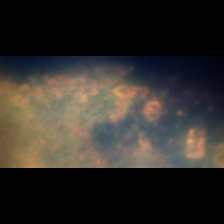
Taxon: Unknown_full_image
Group: Unknown